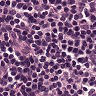
Metastatic tissue present: no